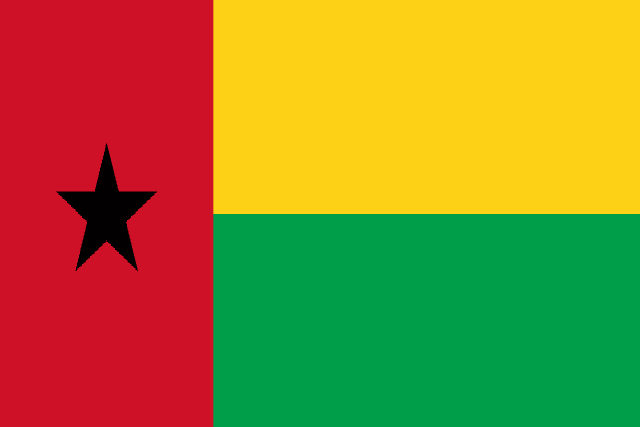
Country: Guinea-Bissau
Country code: gw